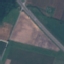
Land use / land cover class: Highway